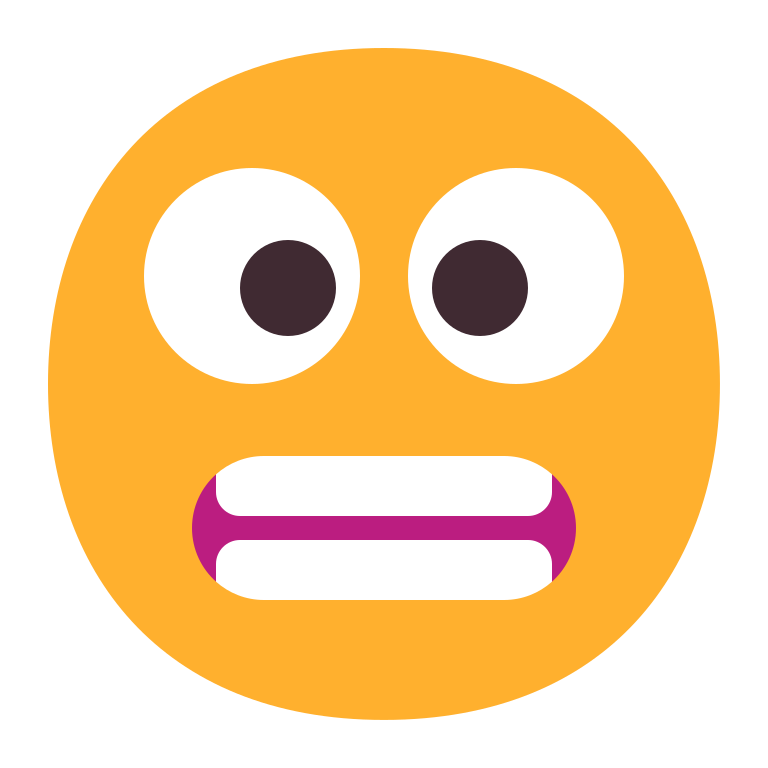
grimacing face flat